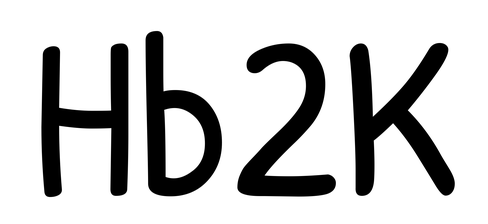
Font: PatrickHand-Regular